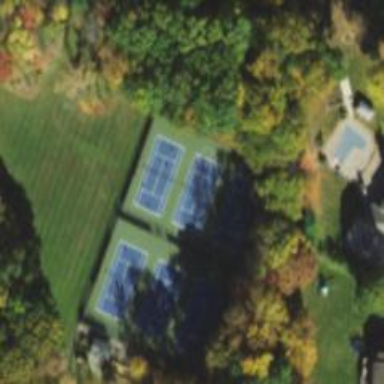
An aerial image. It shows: Tennis court in leisure pitch.